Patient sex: M
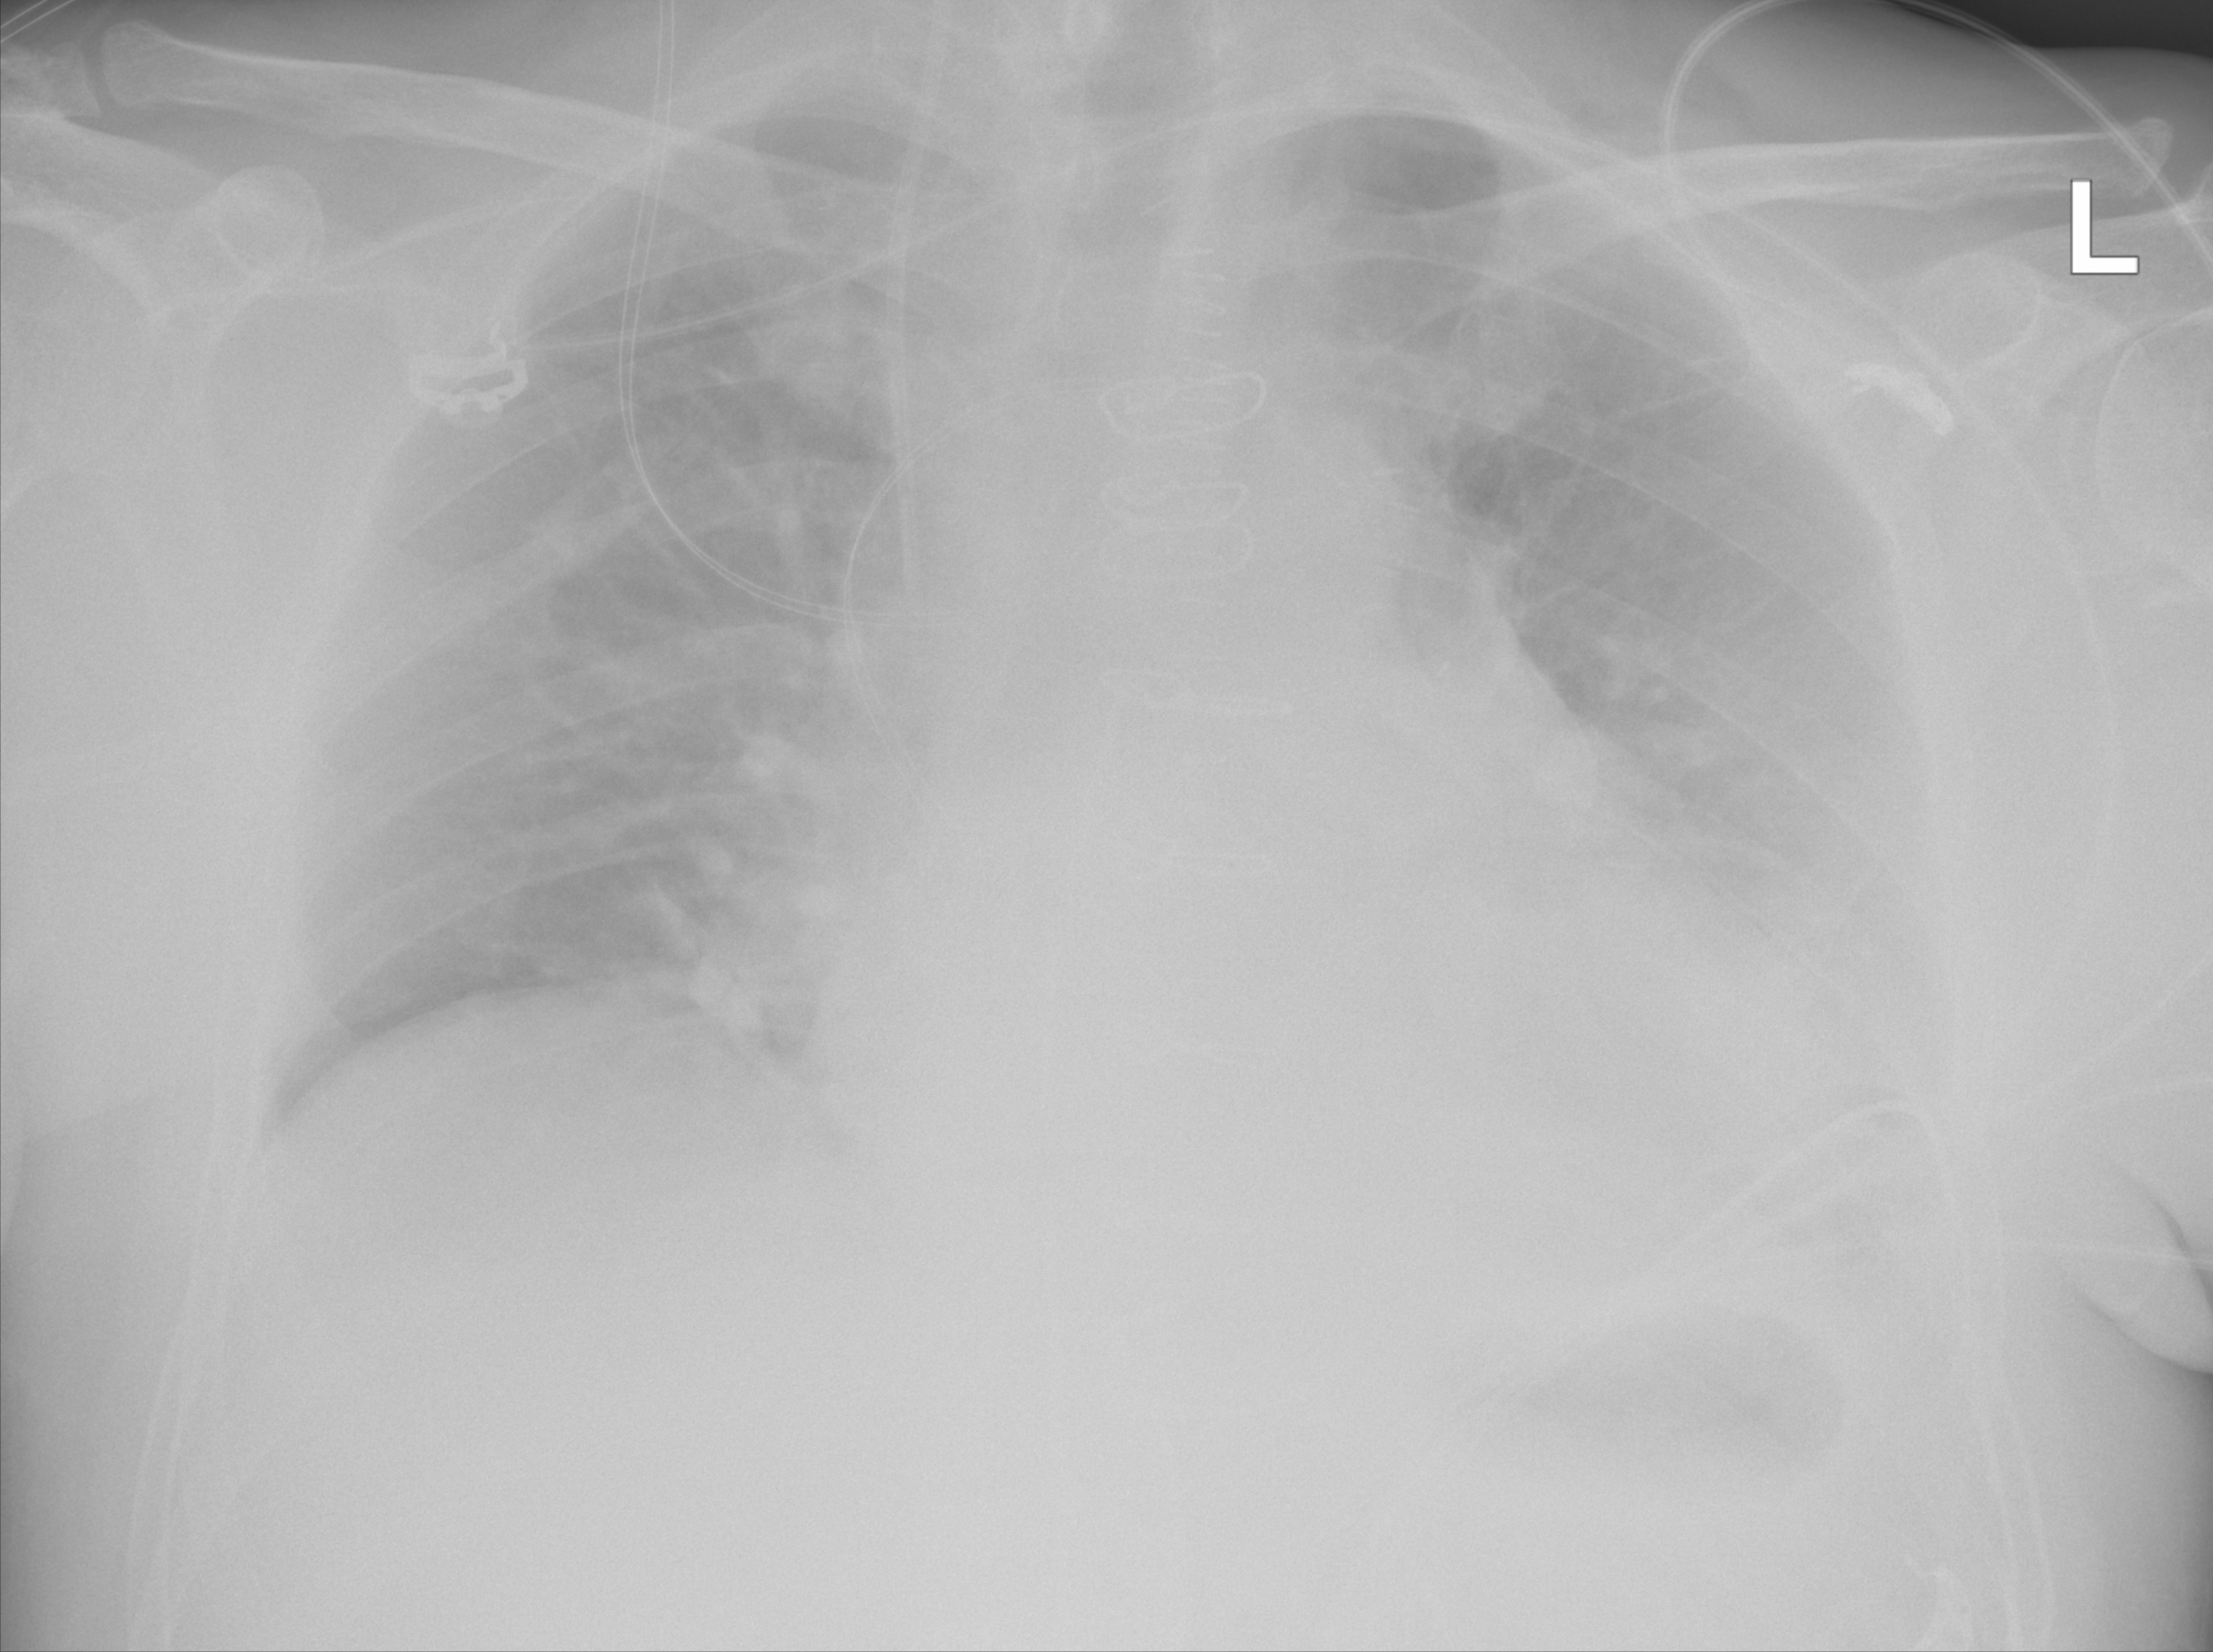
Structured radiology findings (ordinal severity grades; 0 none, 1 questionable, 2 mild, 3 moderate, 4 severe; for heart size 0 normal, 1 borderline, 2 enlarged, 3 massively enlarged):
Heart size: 2
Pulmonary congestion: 2
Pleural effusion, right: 0
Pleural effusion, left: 3
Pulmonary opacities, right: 0
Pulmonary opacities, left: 1
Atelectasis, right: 2
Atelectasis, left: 3